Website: crate-barrel
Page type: billing-address
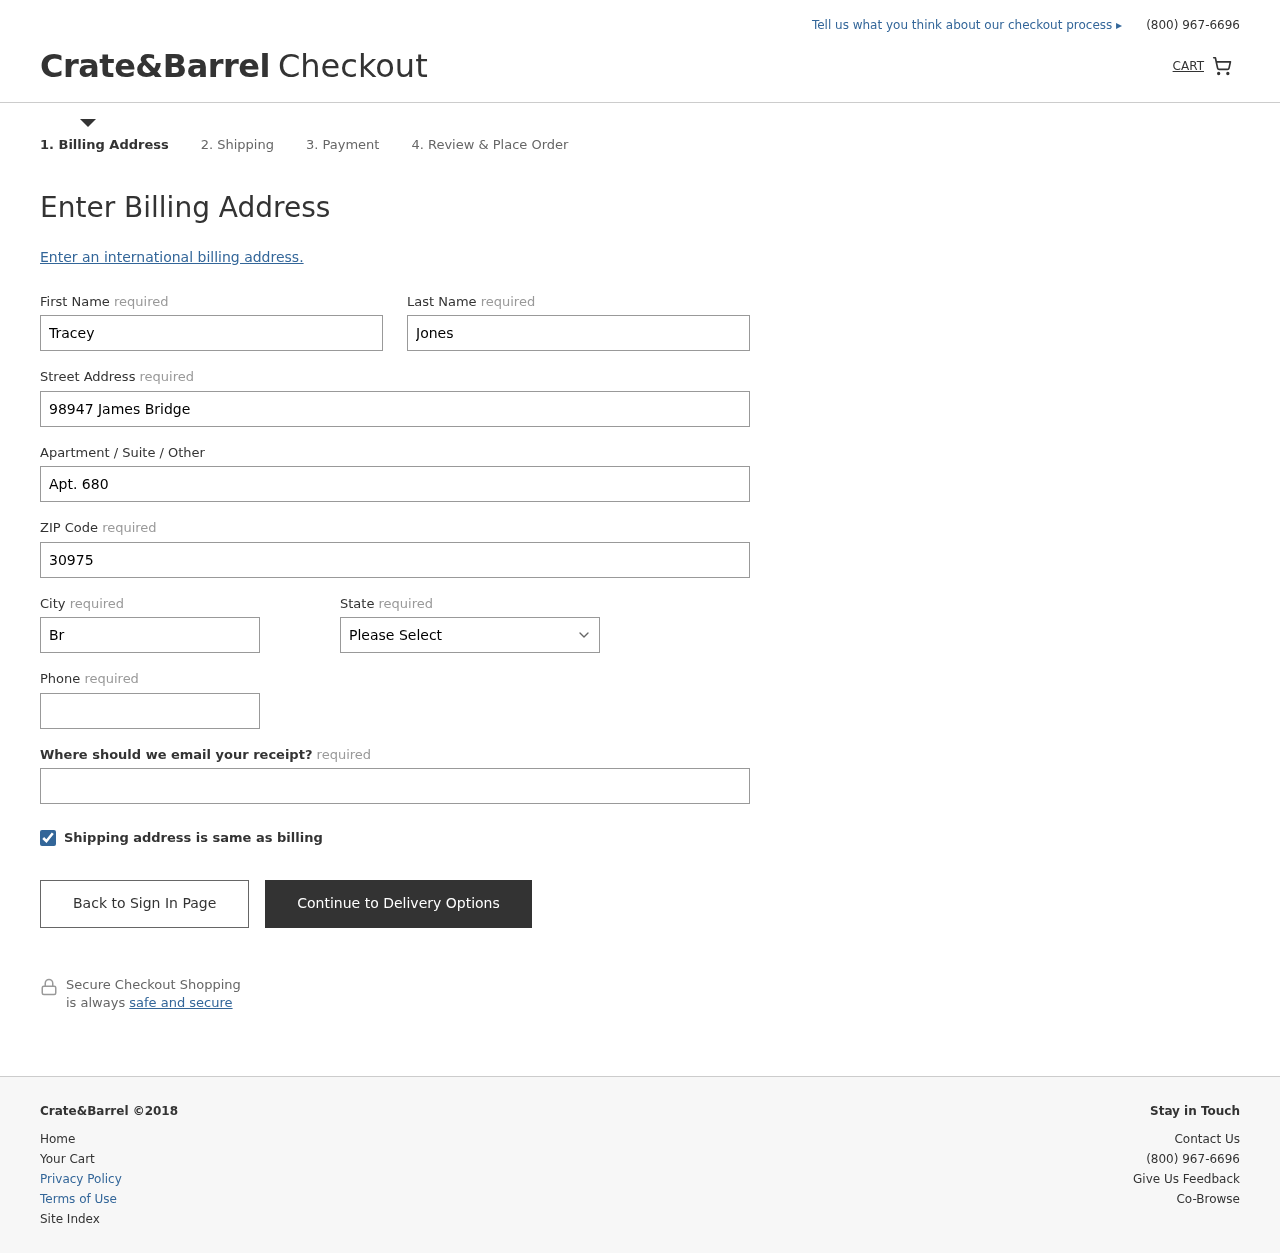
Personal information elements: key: PII_STATE
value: Colorado
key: PII_FIRSTNAME
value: Tracey
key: PII_LASTNAME
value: Jones
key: PII_STREET
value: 98947 James Bridge
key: PII_STREET2
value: Apt. 680
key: PII_POSTCODE
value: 30975
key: PII_CITY
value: Brownton
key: PII_PHONE
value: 9022200789
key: PII_EMAIL
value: tracey_jones@yahoo.com